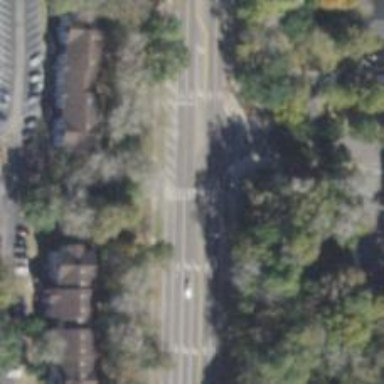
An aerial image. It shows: Crossing on footway.